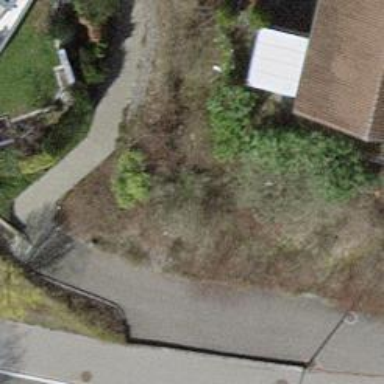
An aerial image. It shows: Retaining wall.